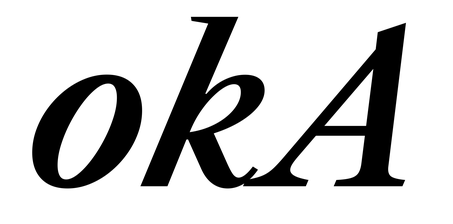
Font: LibreCaslonText-Italic_SemiBold_Italic